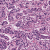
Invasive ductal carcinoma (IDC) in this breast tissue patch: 1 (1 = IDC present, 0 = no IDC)